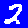
Digit: 2